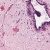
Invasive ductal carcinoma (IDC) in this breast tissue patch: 0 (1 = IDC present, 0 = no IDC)